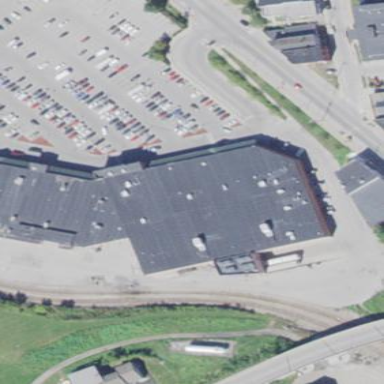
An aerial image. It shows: Supermarket located in building.